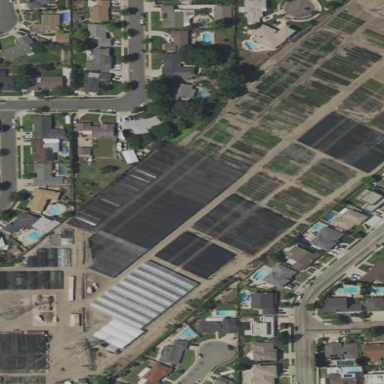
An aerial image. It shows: Plant nursery.